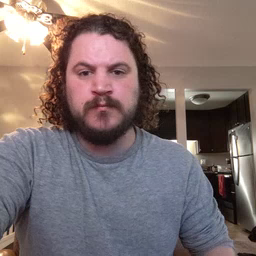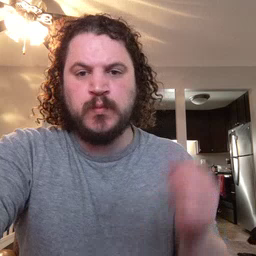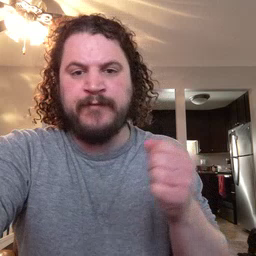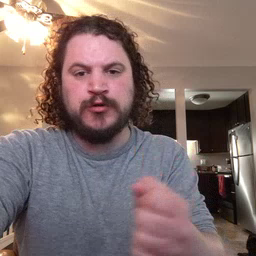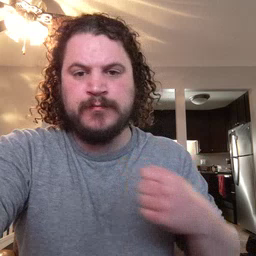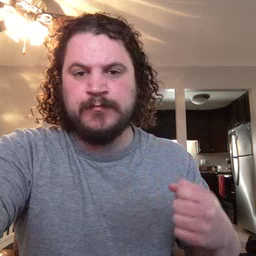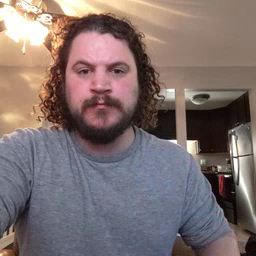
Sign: refrigerator